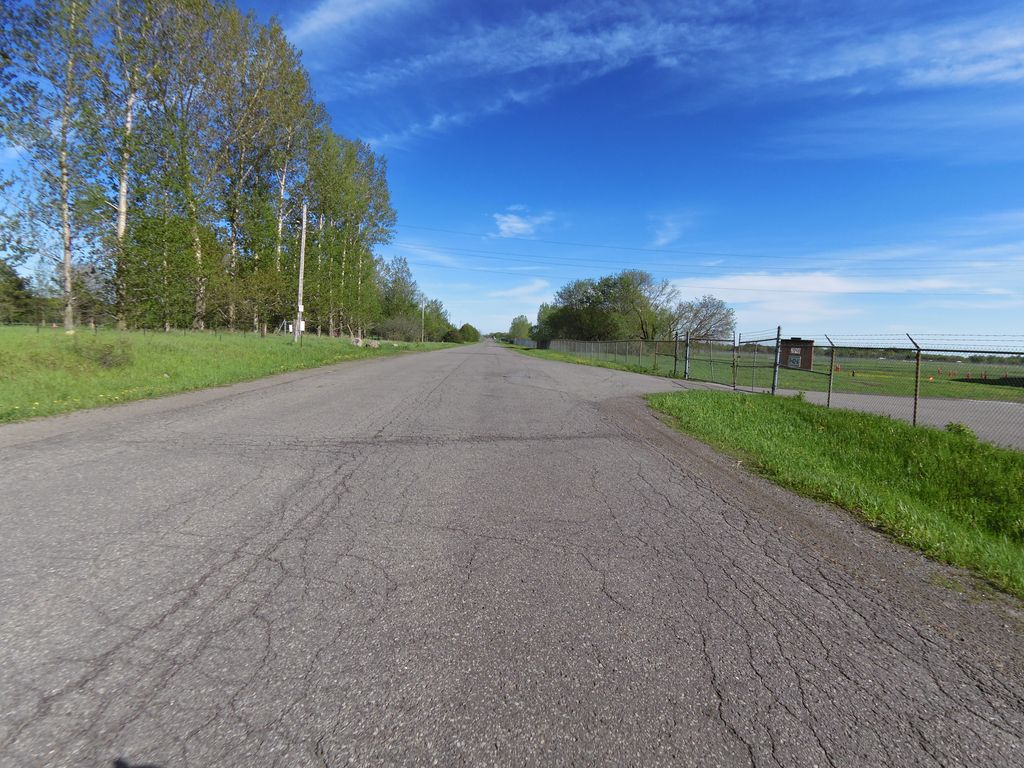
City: ottawa-gatineau